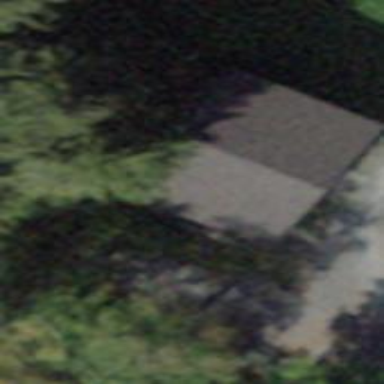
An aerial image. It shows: Barn.